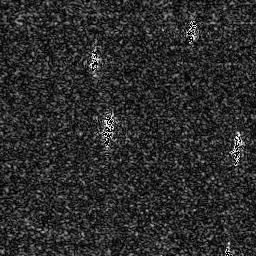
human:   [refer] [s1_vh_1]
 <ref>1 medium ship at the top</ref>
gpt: <box>[[32, 18, 40, 28, 0]]</box>

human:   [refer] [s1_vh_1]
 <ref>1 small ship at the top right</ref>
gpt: <box>[[71, 5, 77, 16, 0]]</box>